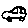
Label: car